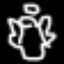
Label: angel